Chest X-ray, AP view. Patient: 22 years old, sex M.
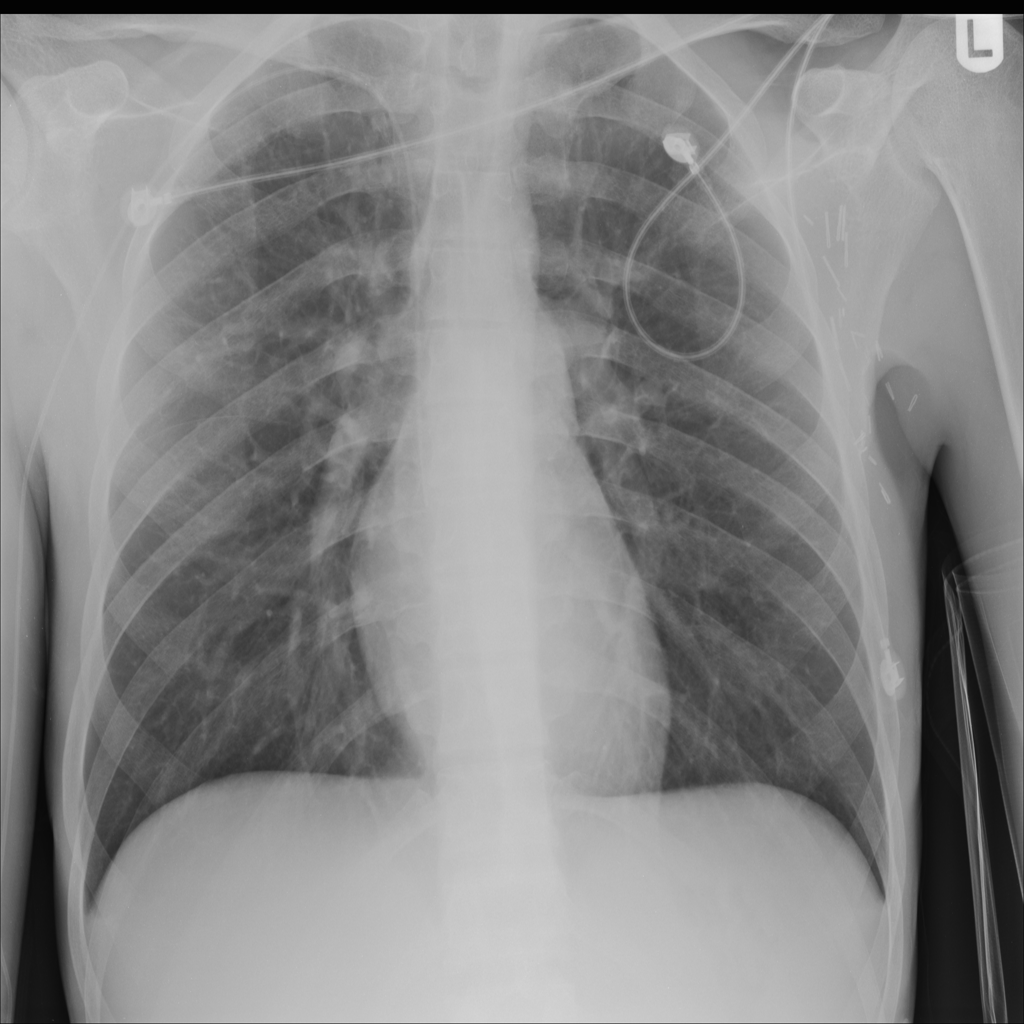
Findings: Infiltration